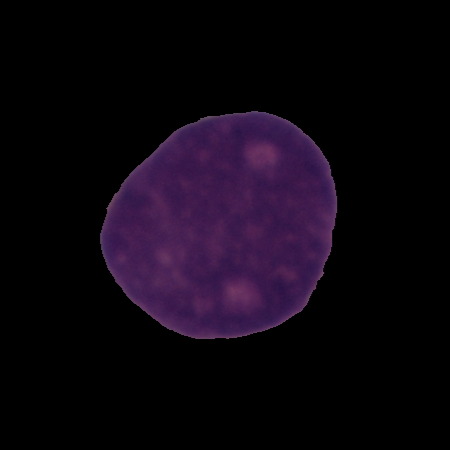
Label: cancer